Here is the time-frequency (STFT) view of a rotor kit's vibration measurement. Based on the visible evidence, which rotor condition applies: normal, misalignment, unbalance, looseness?
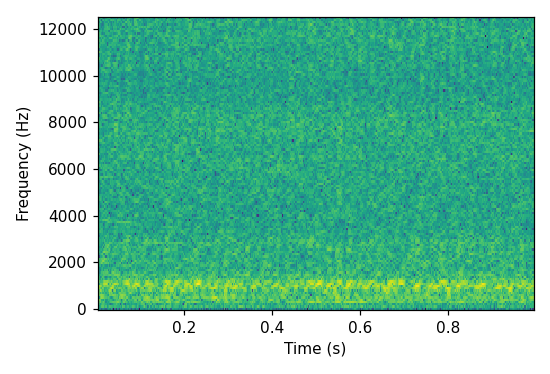
Answer: normal